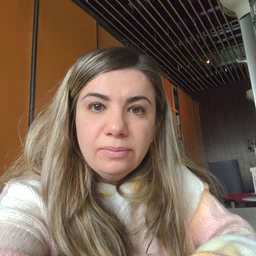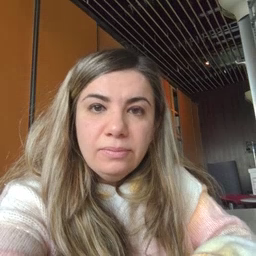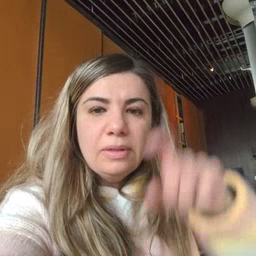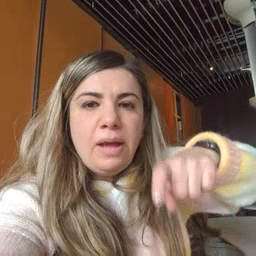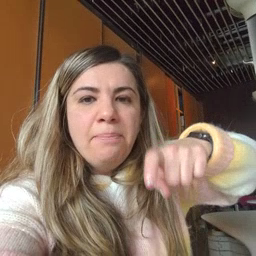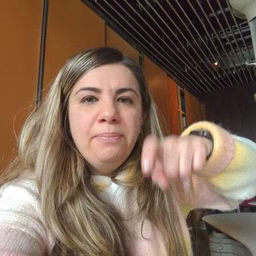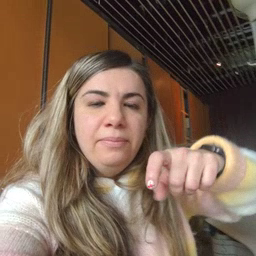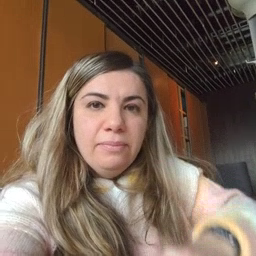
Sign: time